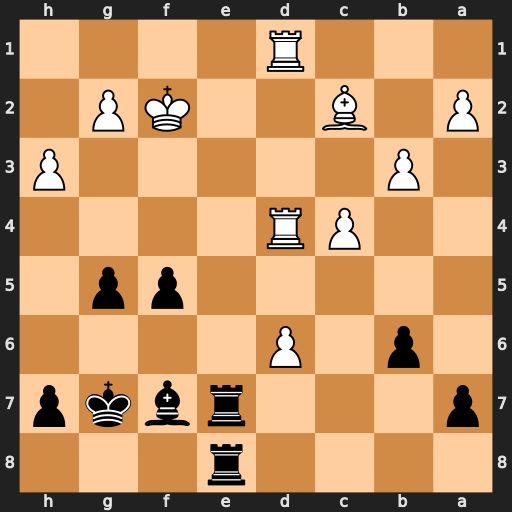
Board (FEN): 4r3/p3rbkp/1p1P4/5pp1/2PR4/1P5P/P1B2KP1/3R4
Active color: b
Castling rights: -
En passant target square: -
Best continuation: Re2+ Kf1 Rxc2 d7 Rd8